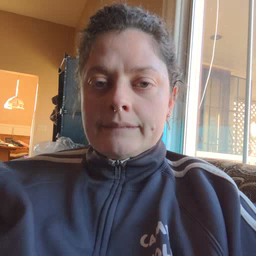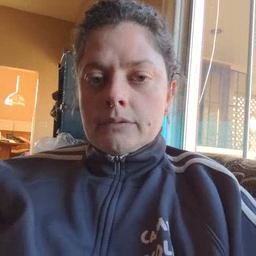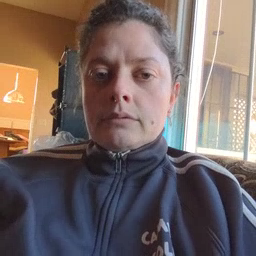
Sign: any